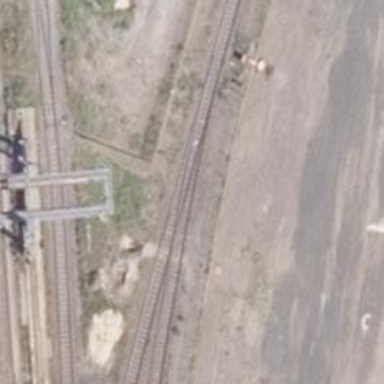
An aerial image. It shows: Railway switch.